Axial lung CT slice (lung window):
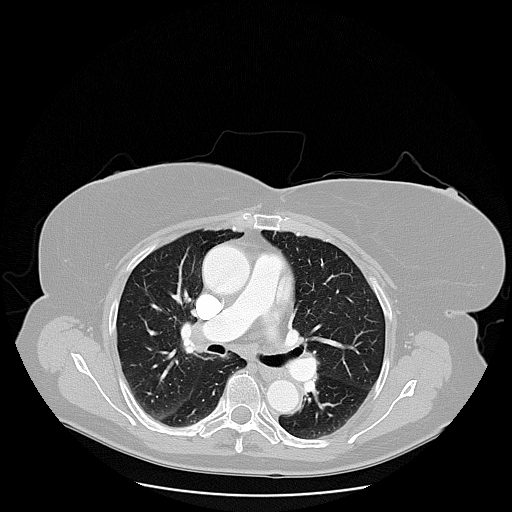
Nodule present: no